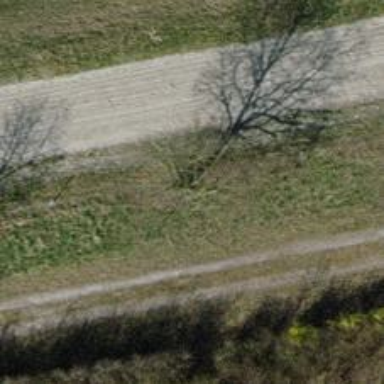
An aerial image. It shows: Deciduous tree along avenue.